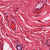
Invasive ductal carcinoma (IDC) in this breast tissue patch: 0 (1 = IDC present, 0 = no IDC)